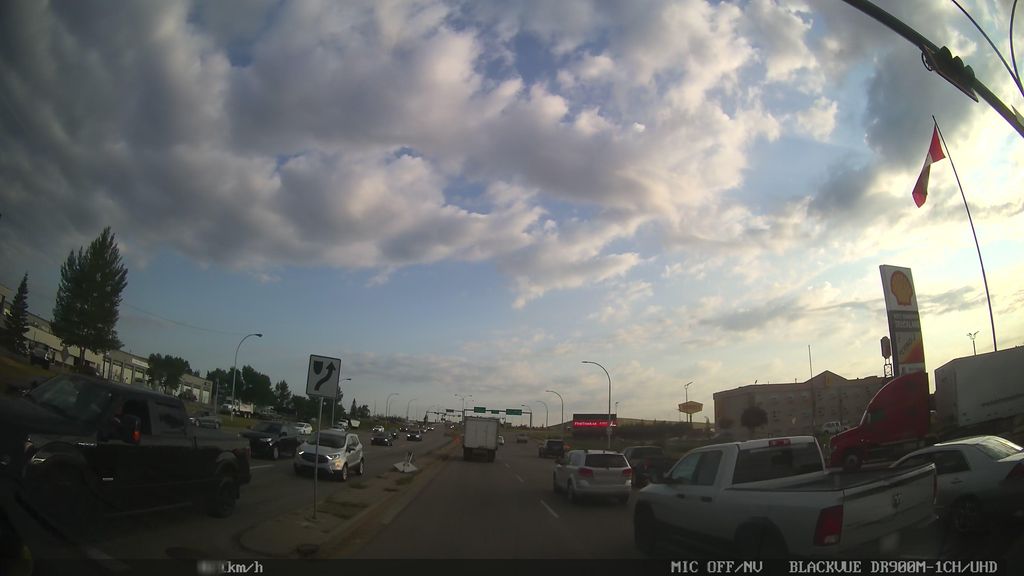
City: edmonton